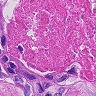
Metastatic tissue present: yes